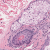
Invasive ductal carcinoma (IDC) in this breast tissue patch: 0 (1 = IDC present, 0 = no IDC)